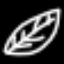
Label: leaf